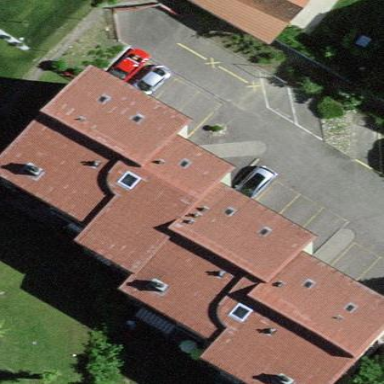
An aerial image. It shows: Residential building.